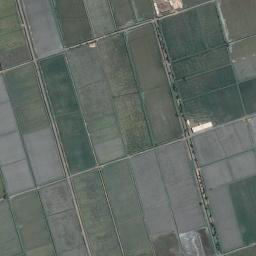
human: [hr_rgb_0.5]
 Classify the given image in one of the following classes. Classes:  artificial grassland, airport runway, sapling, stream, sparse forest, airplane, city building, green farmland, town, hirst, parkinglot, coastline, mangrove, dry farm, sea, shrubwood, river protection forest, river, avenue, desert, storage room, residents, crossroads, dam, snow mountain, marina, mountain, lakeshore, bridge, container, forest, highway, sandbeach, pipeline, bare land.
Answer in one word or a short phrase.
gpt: green farmland